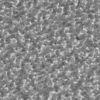
Label: not_dusty